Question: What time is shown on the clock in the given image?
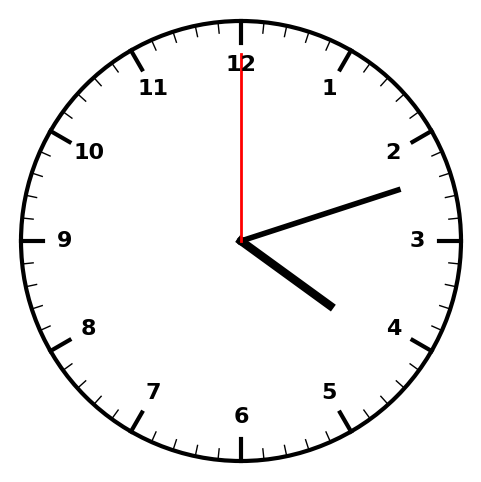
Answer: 04:12:00